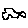
Label: car